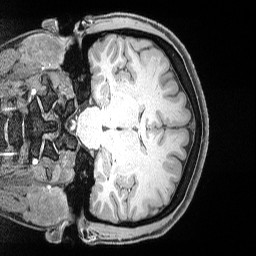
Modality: T1w
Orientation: coronal
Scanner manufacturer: siemens
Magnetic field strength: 3 T
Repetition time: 2.53 s
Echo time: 0.00169 s